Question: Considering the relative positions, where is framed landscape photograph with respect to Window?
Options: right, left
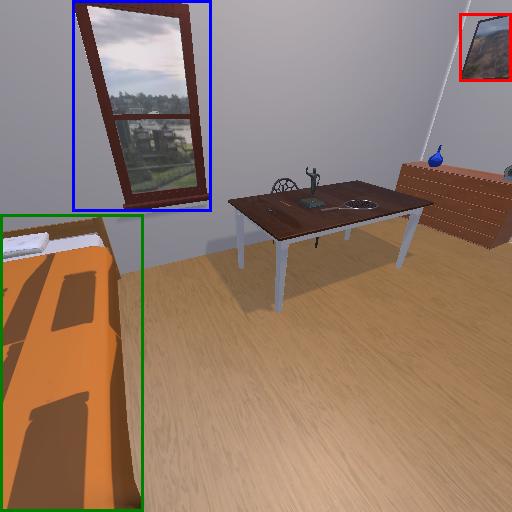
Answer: right